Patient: sex F, age 67
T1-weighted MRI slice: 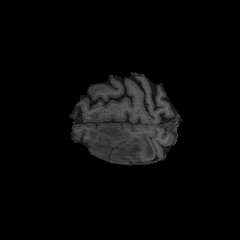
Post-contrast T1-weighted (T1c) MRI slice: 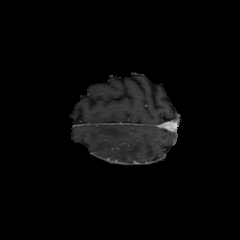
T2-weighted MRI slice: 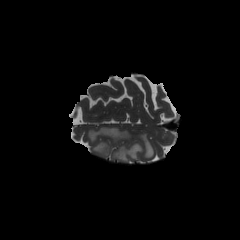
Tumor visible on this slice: yes
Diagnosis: Astrocytoma, IDH-mutant
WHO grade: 4